Field crop: maize
Growth stage: 1
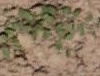
Species: convolvulus